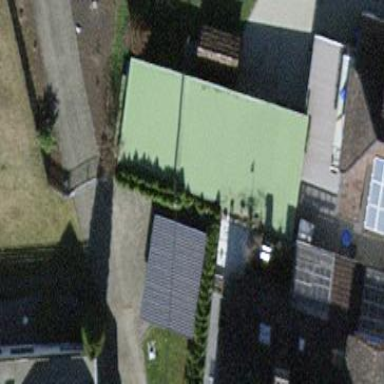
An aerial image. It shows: Garage.